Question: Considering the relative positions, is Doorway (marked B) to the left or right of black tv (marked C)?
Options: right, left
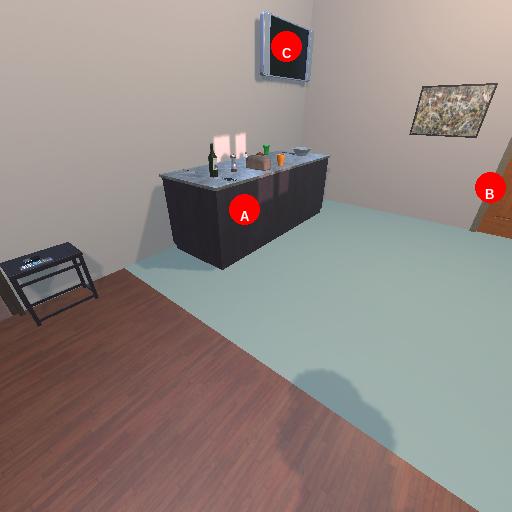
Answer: right